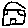
Label: house